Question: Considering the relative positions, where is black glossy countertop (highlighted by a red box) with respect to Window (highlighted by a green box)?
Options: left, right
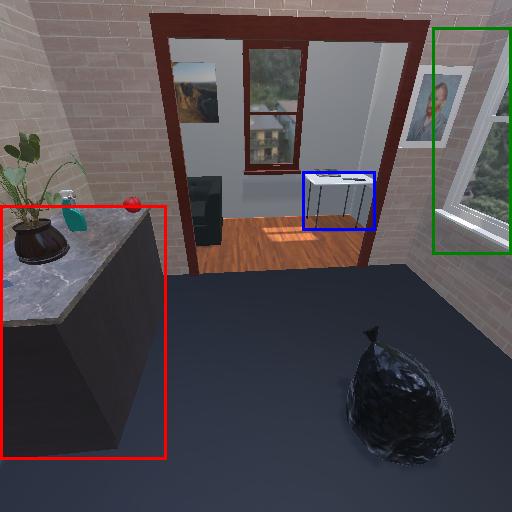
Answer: left